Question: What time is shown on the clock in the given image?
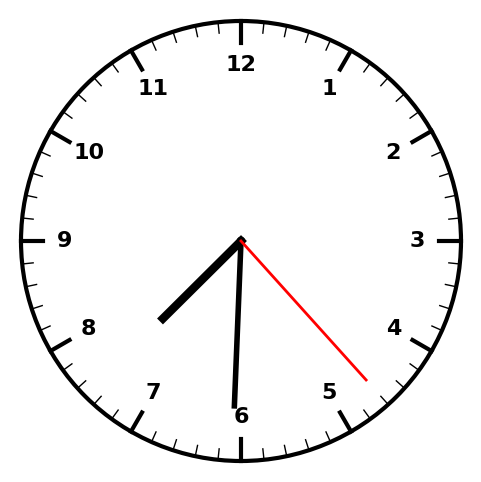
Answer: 07:30:23